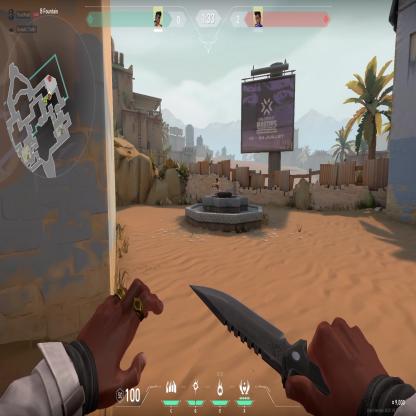
Label: enemy